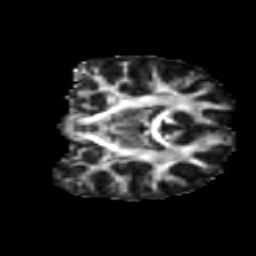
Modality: FA
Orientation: coronal
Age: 16
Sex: female
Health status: ill
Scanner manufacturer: ge
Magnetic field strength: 3 T
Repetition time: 6.752 s
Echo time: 0.079 s